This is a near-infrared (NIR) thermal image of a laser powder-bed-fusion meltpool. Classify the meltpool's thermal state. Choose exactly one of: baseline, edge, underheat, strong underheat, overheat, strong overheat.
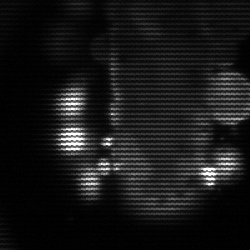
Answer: strong underheat